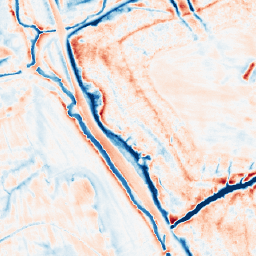
Category: edge_preserving
Decomposition family: anisotropic_diffusion
Decomposition parameters: iterations: 50
kappa: 30
gamma: 0.2
Upsampling method: nearest
Upsampling parameters: scale: 2
Upsampling scale: 2